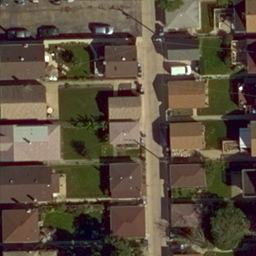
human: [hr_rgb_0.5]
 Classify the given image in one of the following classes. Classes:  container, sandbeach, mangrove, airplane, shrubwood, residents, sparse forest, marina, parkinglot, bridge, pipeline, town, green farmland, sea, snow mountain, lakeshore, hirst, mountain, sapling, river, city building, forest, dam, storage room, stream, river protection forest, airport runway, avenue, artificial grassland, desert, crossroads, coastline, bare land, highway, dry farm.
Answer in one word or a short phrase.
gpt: residents